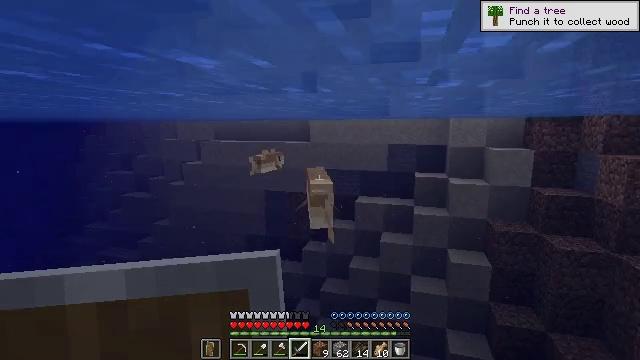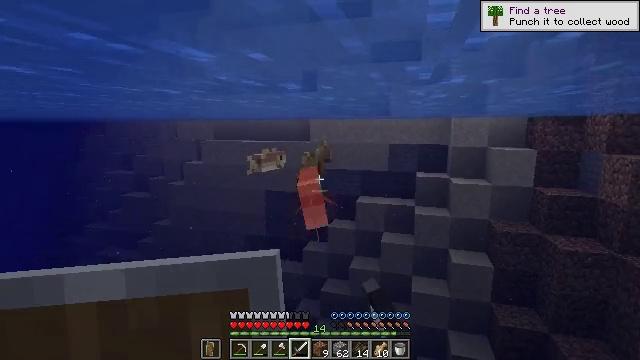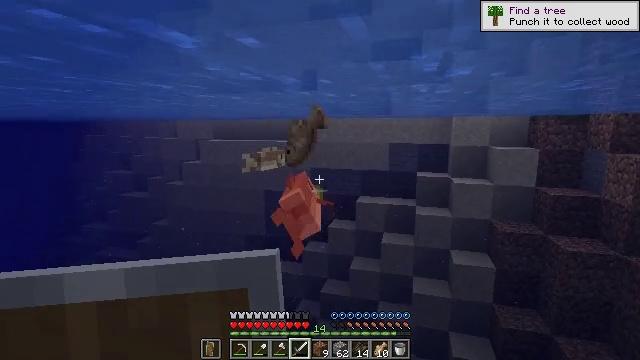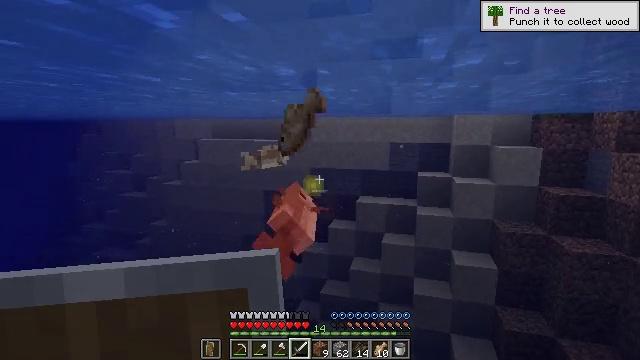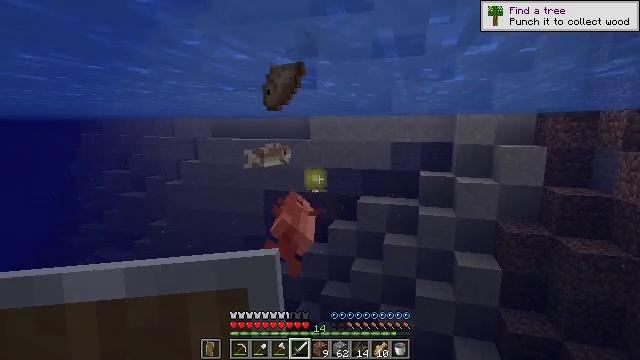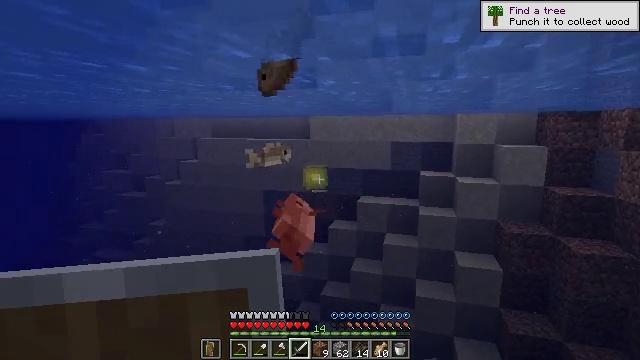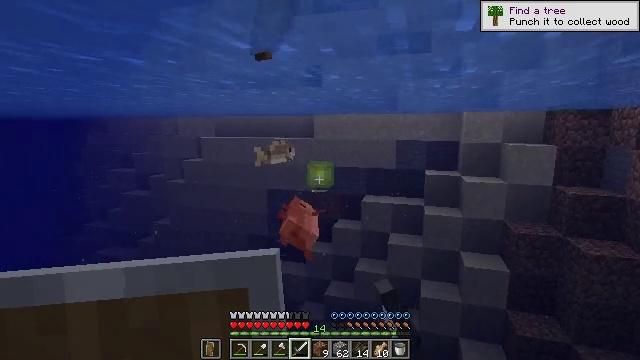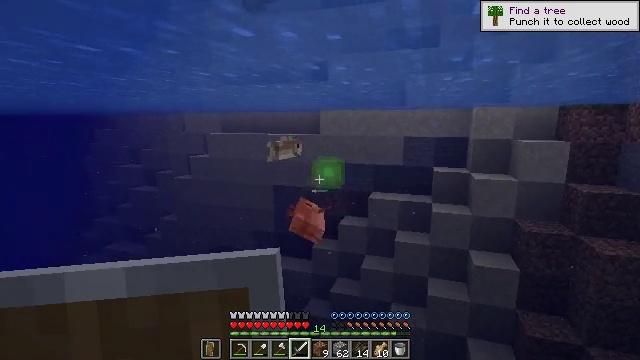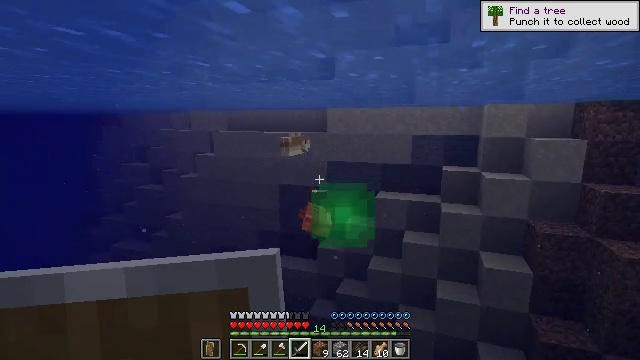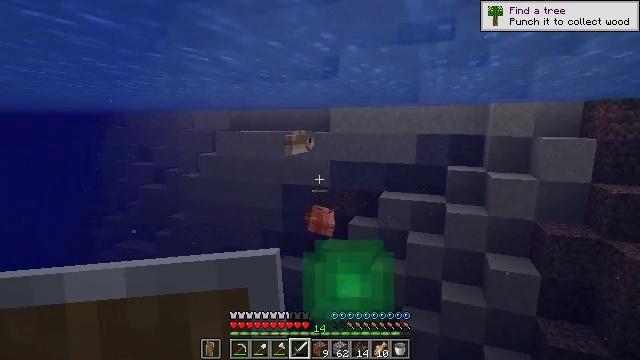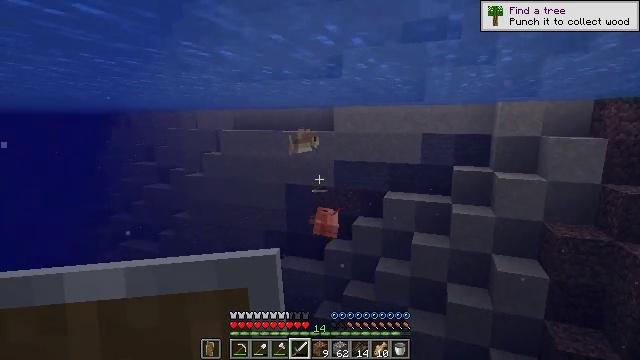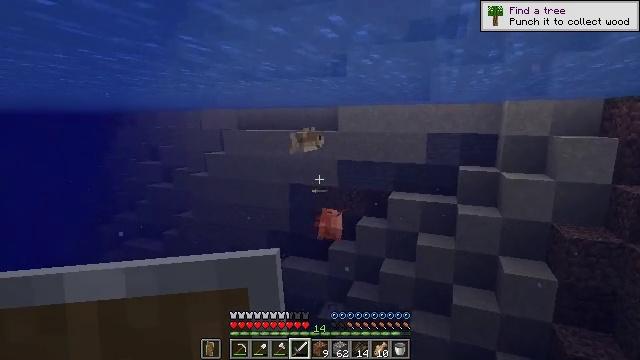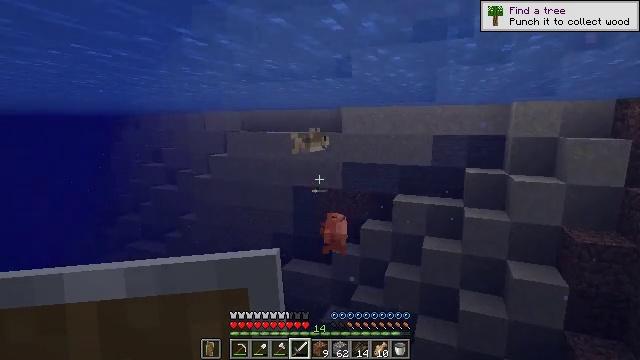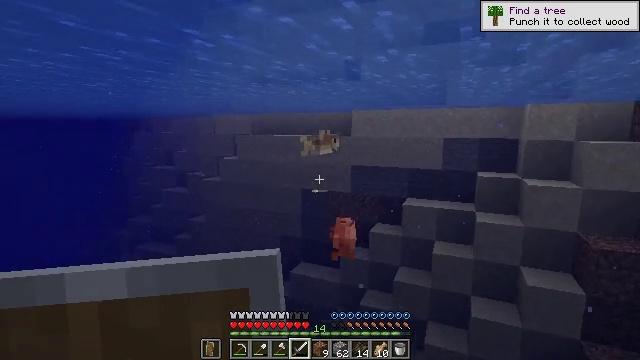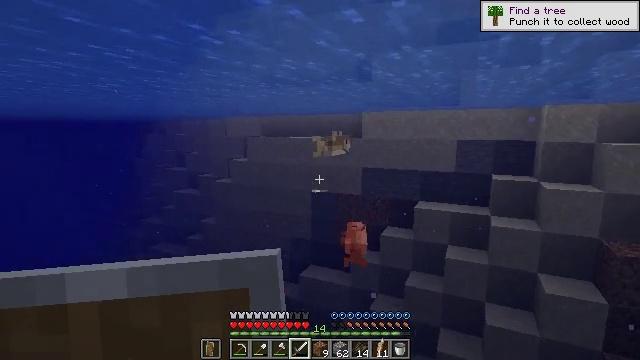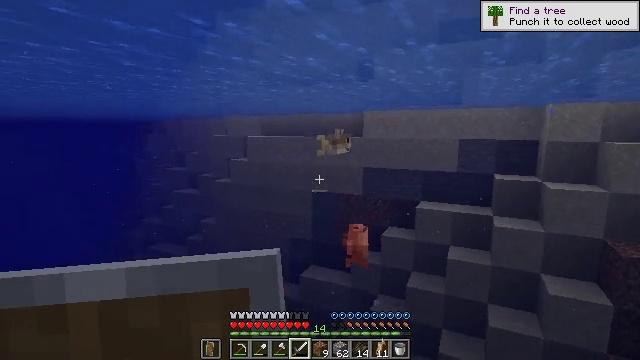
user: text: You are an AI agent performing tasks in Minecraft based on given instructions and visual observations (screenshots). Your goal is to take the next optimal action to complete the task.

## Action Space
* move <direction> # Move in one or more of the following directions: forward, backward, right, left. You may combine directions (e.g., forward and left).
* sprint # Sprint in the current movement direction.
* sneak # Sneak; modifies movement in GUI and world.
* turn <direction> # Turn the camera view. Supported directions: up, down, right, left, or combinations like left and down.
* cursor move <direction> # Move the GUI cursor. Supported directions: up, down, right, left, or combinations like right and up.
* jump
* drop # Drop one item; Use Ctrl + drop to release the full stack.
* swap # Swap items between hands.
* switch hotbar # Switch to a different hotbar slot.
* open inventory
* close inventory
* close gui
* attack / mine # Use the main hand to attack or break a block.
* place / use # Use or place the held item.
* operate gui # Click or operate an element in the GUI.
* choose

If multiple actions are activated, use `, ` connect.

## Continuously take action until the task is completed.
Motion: motion action
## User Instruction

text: Catch and defeat a cod.
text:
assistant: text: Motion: move forward, attack / mine
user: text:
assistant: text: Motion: move forward, attack / mine
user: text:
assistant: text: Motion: move forward, attack / mine
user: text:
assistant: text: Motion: move forward
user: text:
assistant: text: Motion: move forward, attack / mine
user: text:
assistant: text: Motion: move forward, attack / mine
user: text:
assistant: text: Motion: move forward, turn left, attack / mine
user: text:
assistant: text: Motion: move forward, turn left
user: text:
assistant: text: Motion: move forward, attack / mine
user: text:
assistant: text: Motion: move forward, attack / mine
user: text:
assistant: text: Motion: move forward, attack / mine
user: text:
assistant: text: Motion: move forward, attack / mine
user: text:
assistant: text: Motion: move forward, turn left
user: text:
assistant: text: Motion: move forward, turn left
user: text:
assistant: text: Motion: move forward, attack / mine
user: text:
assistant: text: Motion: move forward, attack / mine, jump
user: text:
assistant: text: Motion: move forward, attack / mine, jump
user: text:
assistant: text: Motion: move forward, attack / mine, jump
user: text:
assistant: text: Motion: move forward, jump
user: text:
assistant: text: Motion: move forward, jump
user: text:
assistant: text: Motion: move forward
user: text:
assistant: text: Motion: move forward, attack / mine
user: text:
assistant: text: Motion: move forward, attack / mine
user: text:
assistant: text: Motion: move forward, attack / mine
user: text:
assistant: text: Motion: move forward, attack / mine
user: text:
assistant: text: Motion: move forward, attack / mine
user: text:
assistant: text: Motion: move forward
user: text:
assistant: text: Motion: move forward
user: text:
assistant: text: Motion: move forward
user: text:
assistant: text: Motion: move forward, turn right